Field crop: tomato
Growth stage: 2
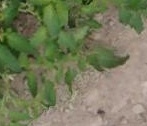
Species: tomato